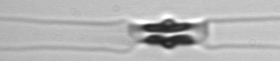
Label: Chaetoceros_didymus